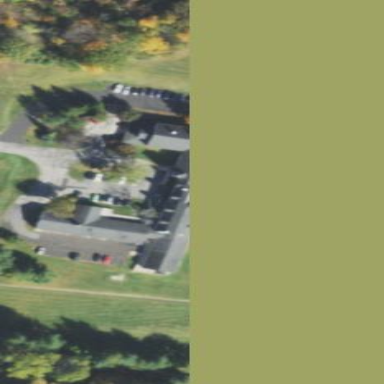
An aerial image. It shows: Nursing home.